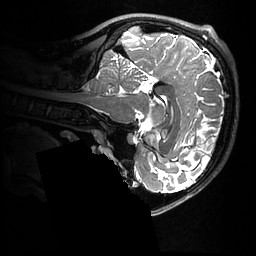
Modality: T2w
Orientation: sagittal
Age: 22
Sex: male
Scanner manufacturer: ge
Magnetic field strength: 3 T
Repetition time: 3.202 s
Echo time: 0.06663 s